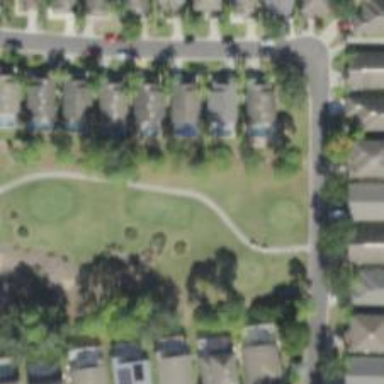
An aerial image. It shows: Path for both road and golf.